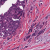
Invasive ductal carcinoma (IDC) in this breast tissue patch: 1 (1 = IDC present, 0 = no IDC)